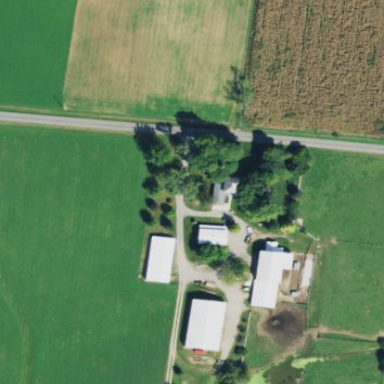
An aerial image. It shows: Farmyard area.